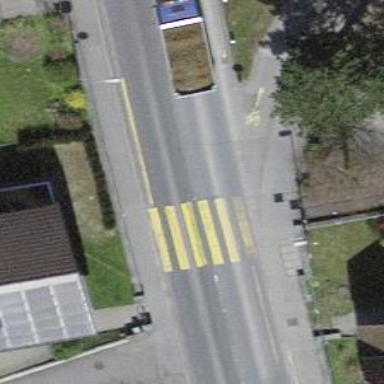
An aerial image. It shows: Kerb serving as barrier.